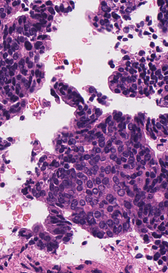
Tumor epithelial tissue: yes
Tumor-associated stroma tissue: yes
Normal tissue: no